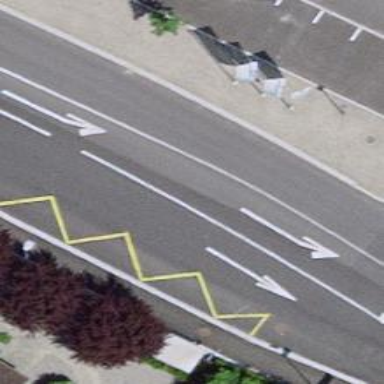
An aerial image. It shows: Bus stop with stop position for public transport.